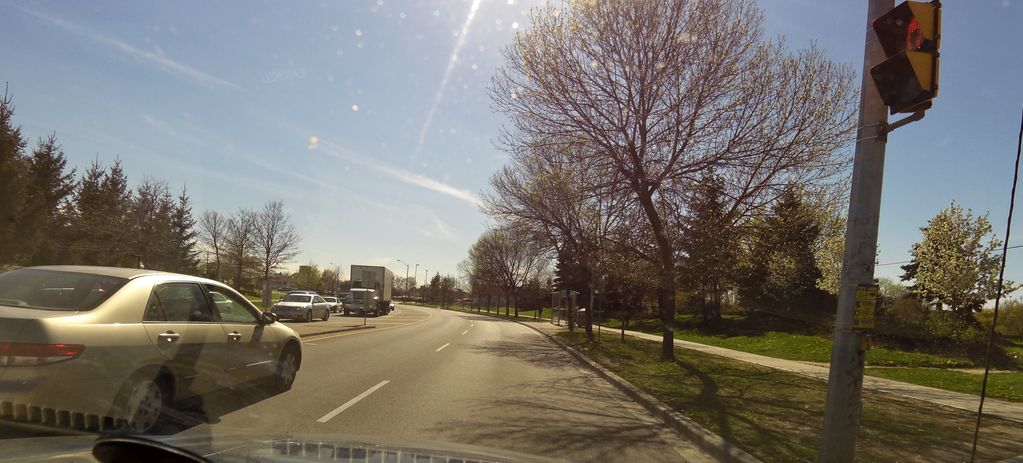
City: toronto